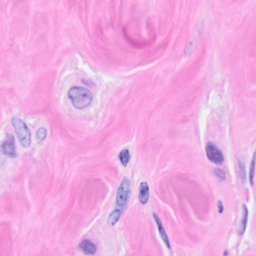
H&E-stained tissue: Breast